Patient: sex F, age 71
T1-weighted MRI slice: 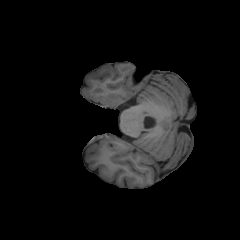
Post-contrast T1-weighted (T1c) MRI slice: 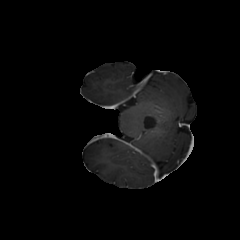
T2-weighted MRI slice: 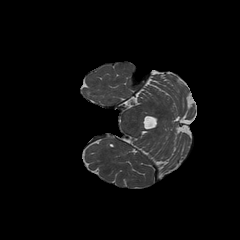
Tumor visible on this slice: no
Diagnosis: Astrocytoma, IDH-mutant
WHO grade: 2